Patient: sex M, age 26
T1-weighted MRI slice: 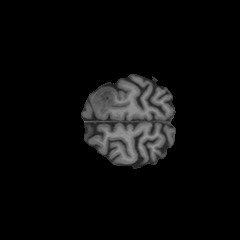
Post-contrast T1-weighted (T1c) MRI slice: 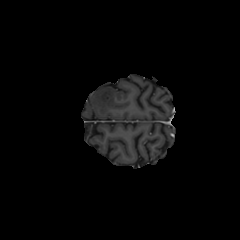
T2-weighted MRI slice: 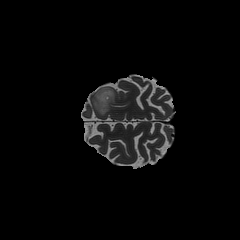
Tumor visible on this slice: yes
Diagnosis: Oligodendroglioma, IDH-mutant, 1p/19q-codeleted
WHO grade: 2